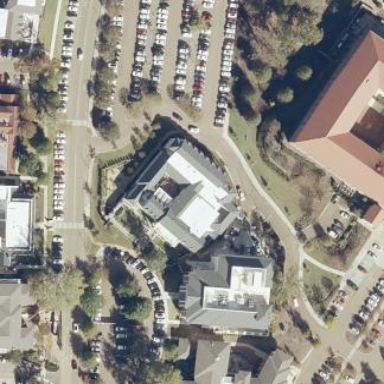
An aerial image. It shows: University building.